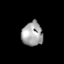
Tissue: lung
Cell type: T cells
Senescence score: 0.1946
Nuclear area (px): 499
Mean DAPI intensity: 163.1